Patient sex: F
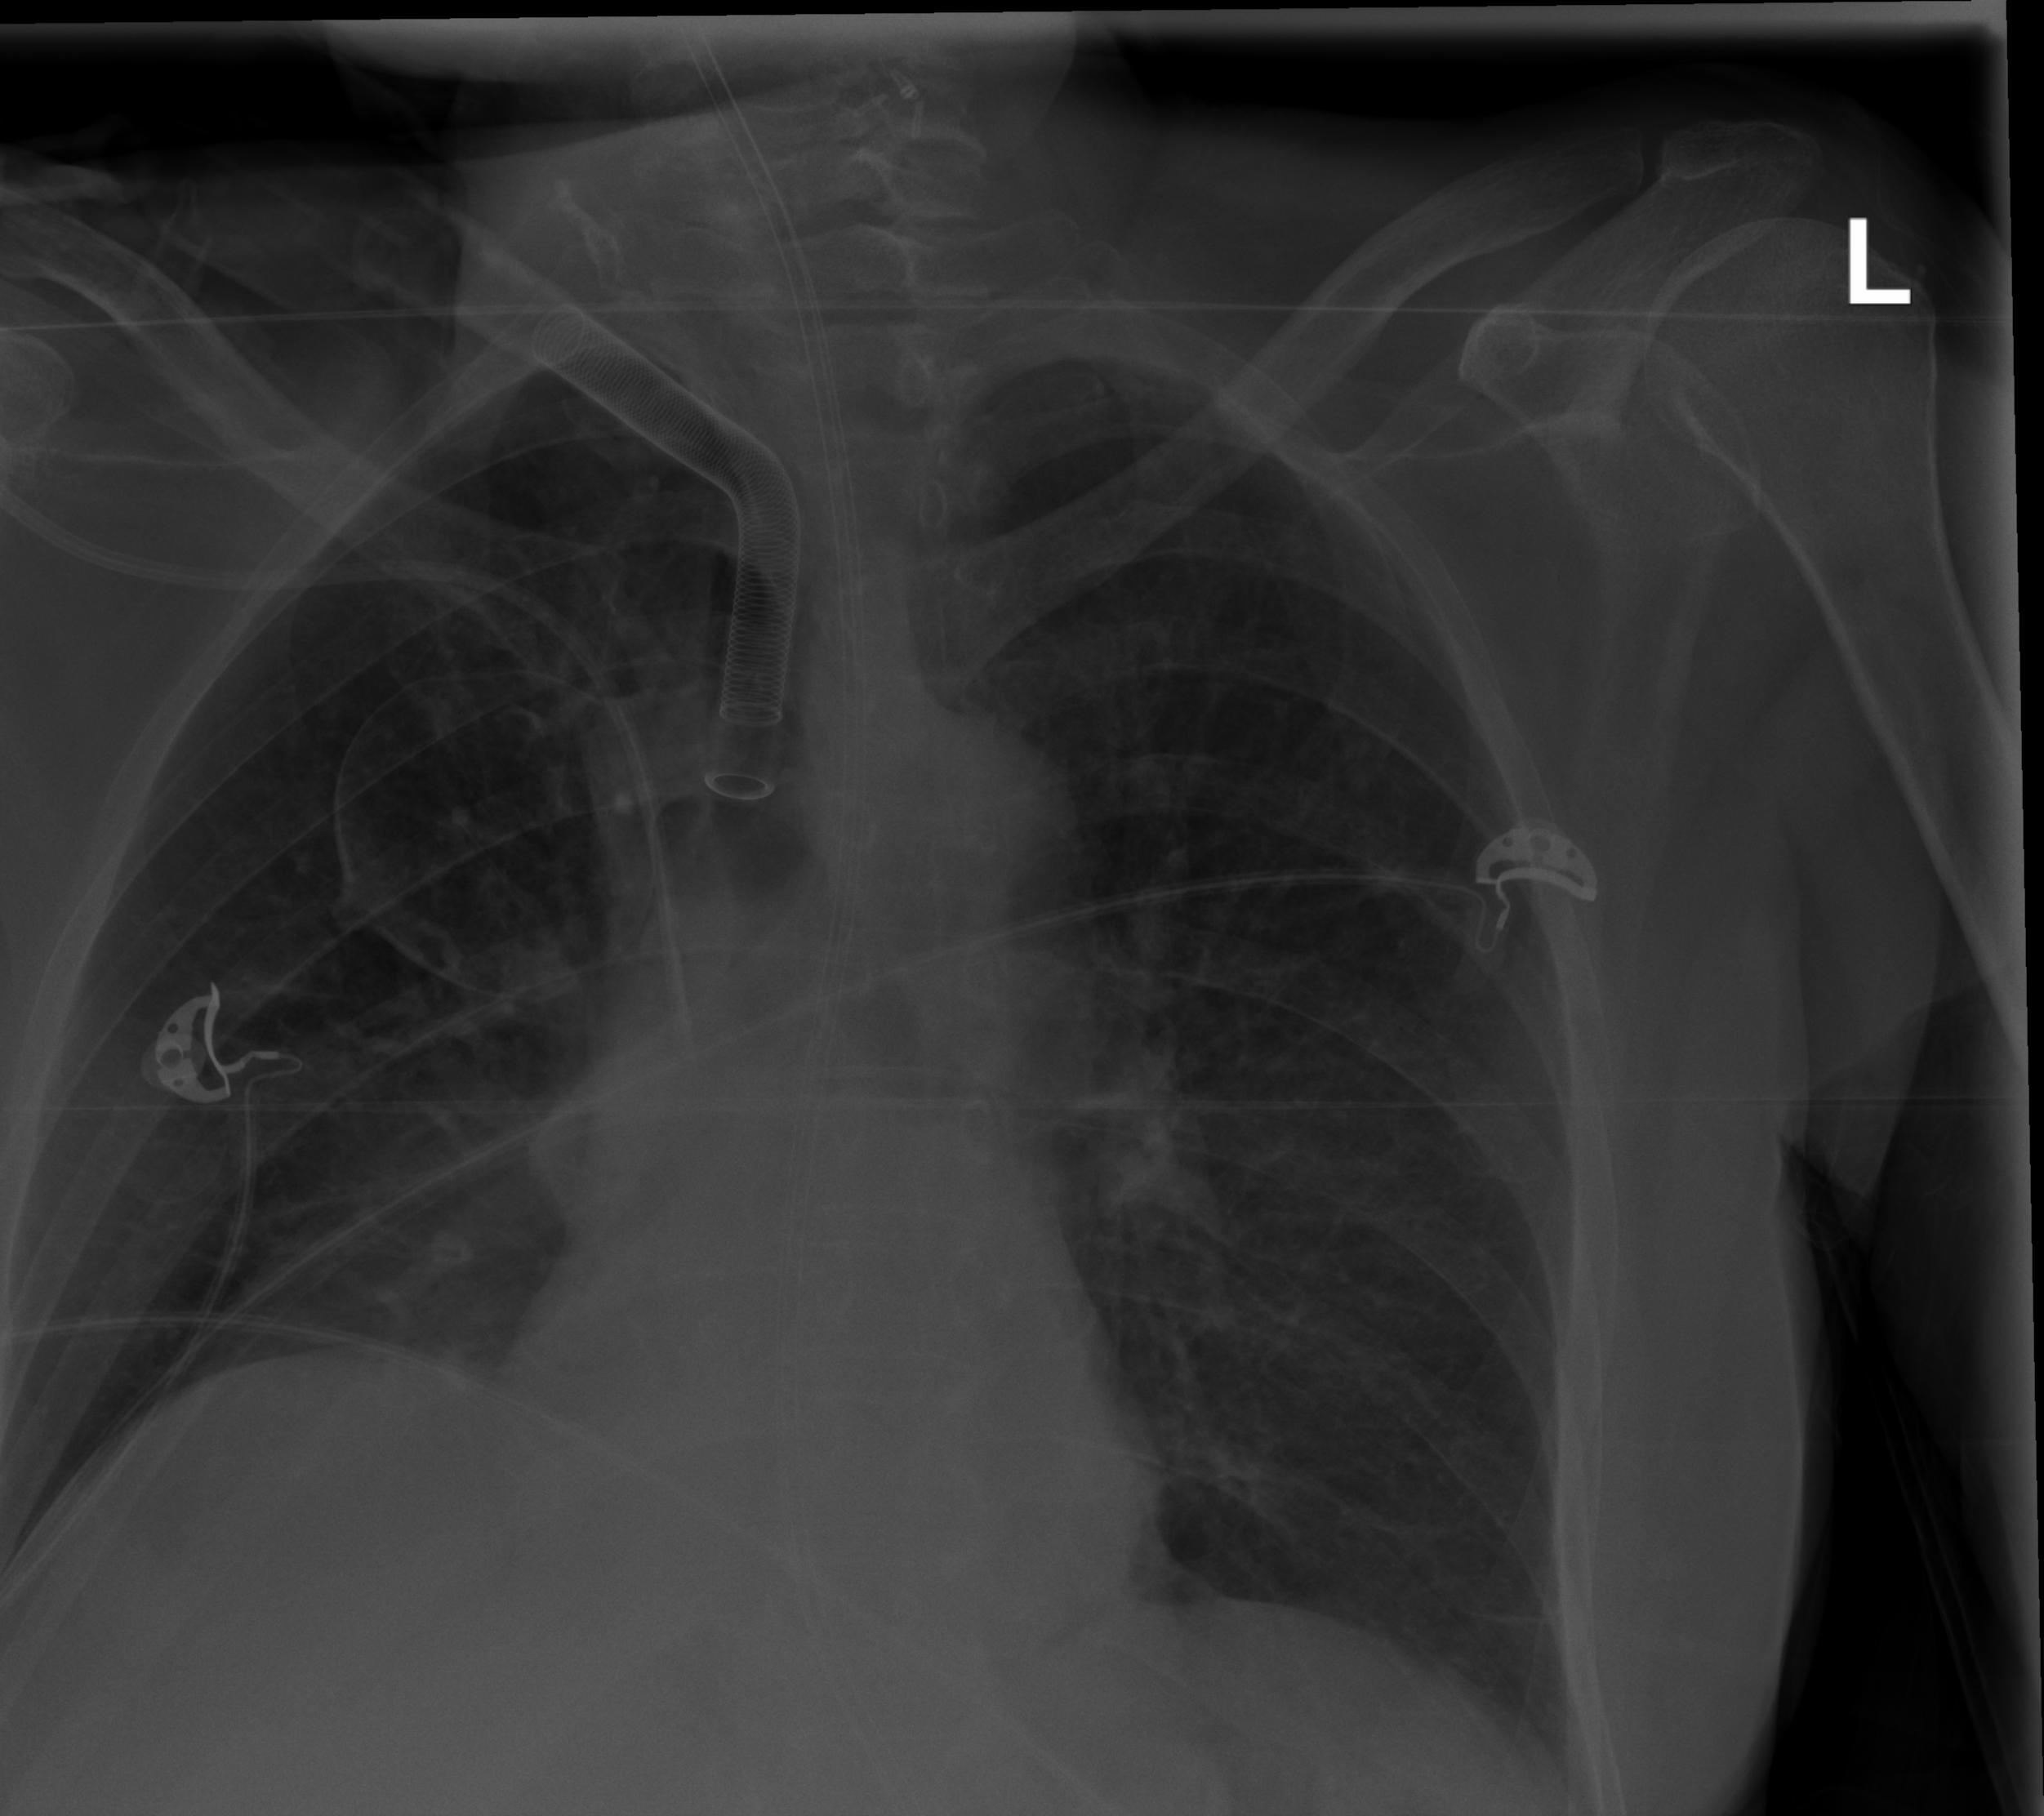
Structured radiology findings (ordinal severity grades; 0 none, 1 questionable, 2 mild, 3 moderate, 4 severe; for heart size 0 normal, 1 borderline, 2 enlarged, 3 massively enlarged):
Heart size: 0
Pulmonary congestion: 0
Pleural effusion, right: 0
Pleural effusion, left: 0
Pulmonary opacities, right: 2
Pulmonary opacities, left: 0
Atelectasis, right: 0
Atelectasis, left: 2